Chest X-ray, PA view. Patient: 31 years old, sex M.
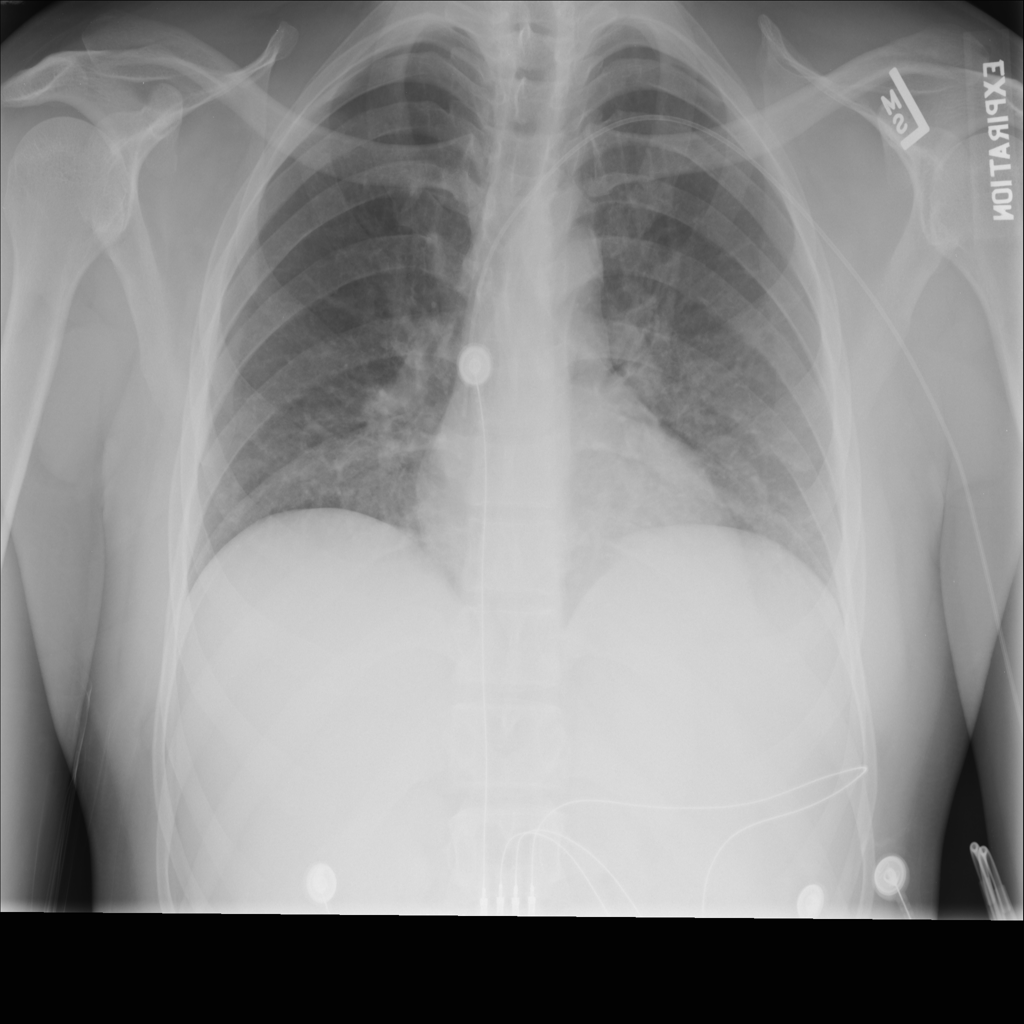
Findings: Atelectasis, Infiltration